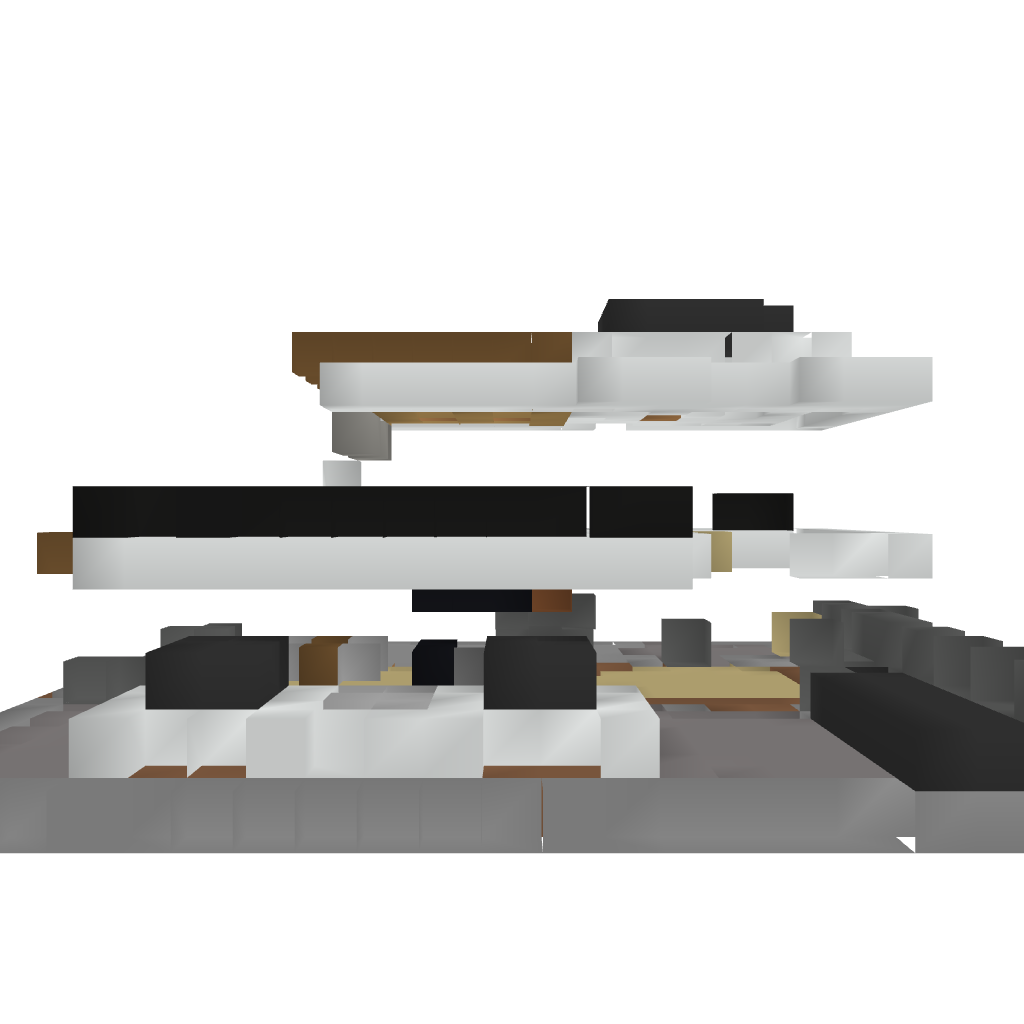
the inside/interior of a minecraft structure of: Modern Style House #2 | 1.6.4